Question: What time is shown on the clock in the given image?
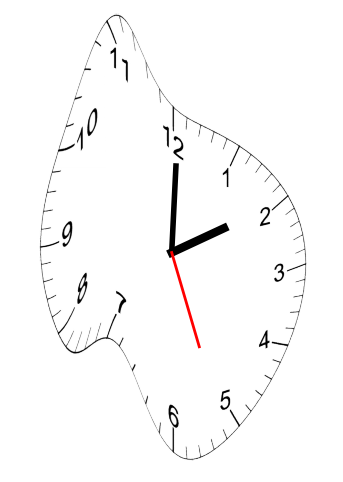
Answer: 02:00:26